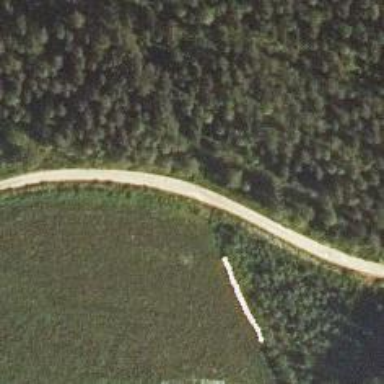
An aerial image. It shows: Simple road.